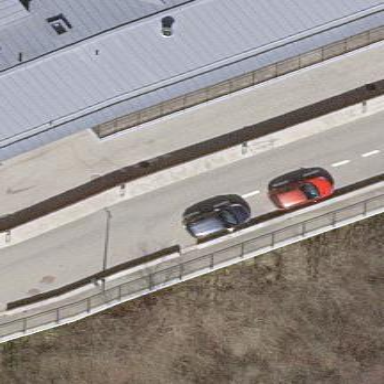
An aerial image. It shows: Street-side parking area.